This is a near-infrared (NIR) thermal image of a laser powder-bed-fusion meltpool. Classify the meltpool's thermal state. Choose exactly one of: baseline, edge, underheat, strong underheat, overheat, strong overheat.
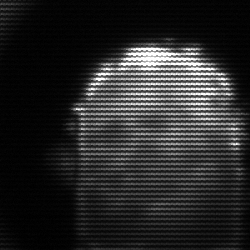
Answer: baseline